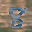
Label: 8